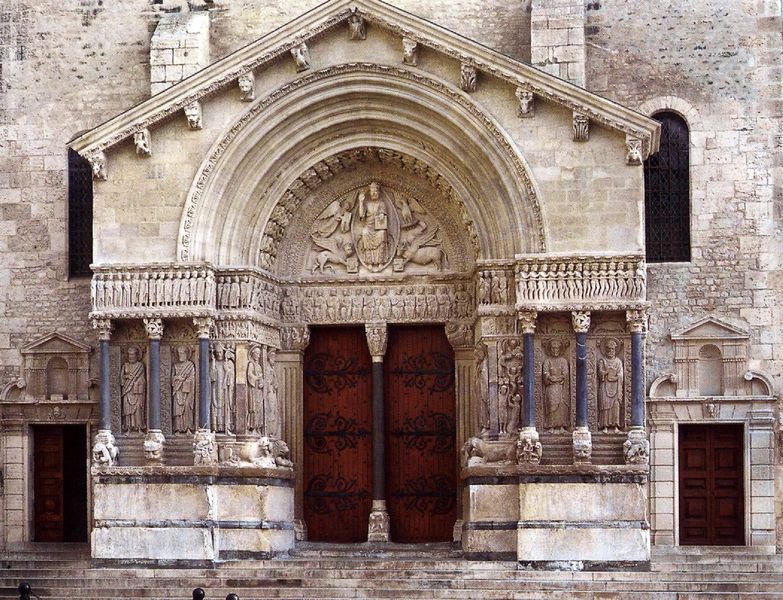
Titel: Westportal von St. Trophime in Arles
Standort: Arles, St. Trophime (EU - F - Provence - Alpes - Côte-d’Azur)
Schlagwörter: marmor, säulen, kirche, renaissance, giebel, figuren, stufen, tor, eingang, dom, portal, skulpturen, christus, jesus, romanik, florenz, heilige, tympanon, nischen, romanisch, mandorla, evangelisten